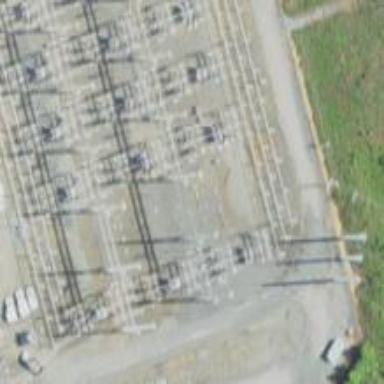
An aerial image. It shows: Switch used for power control.